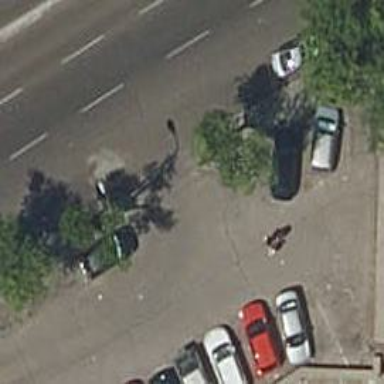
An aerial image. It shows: Parking aisle designated as service road.